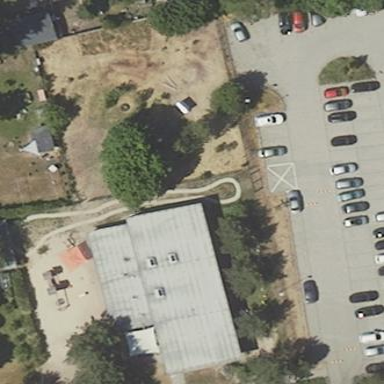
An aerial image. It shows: Kindergarten.